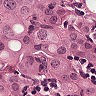
Metastatic tissue present: yes